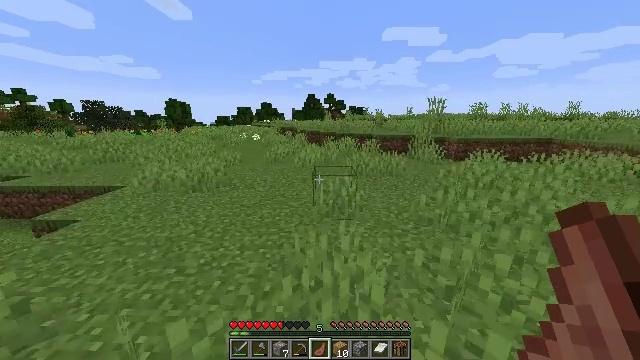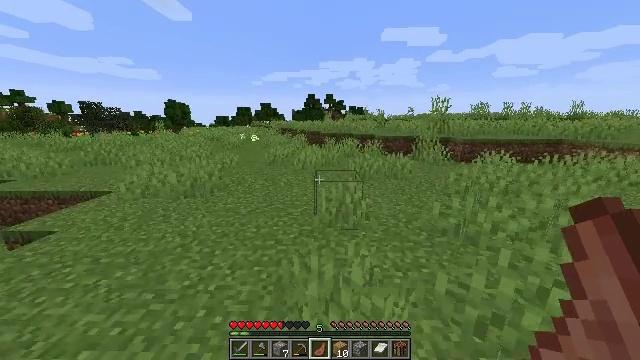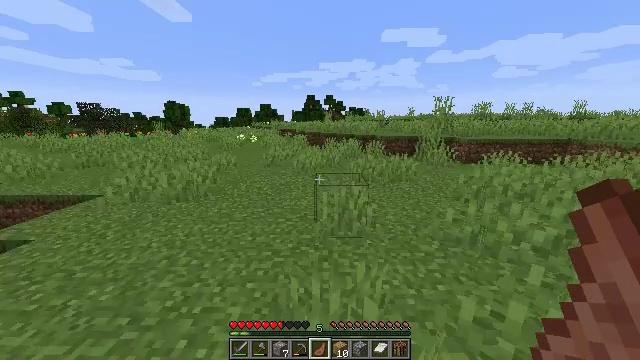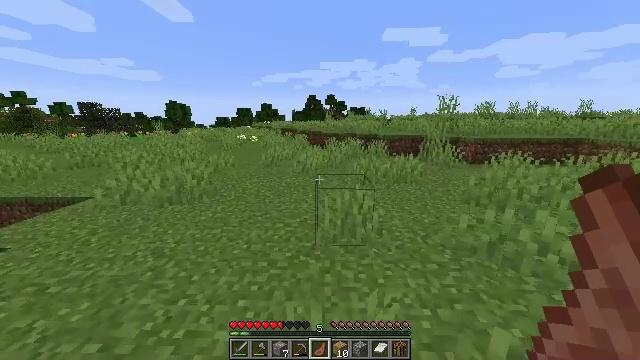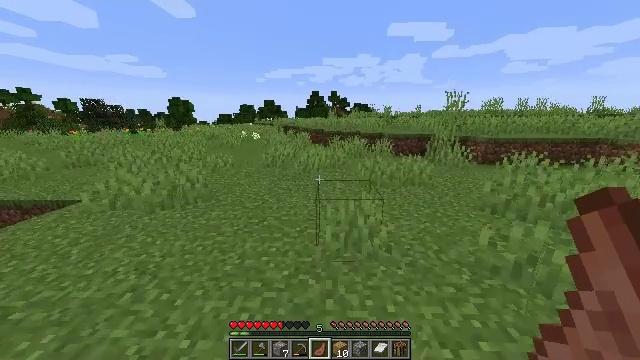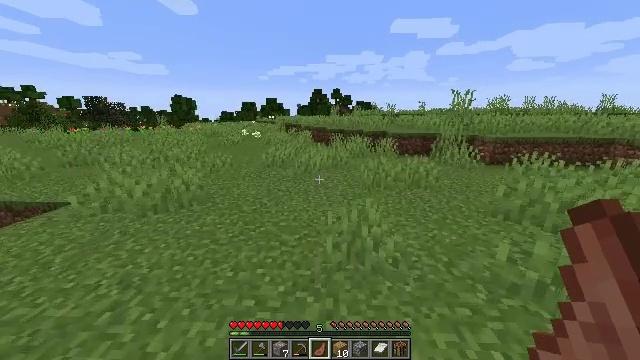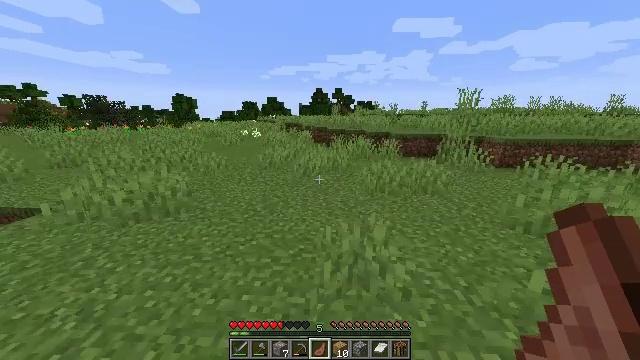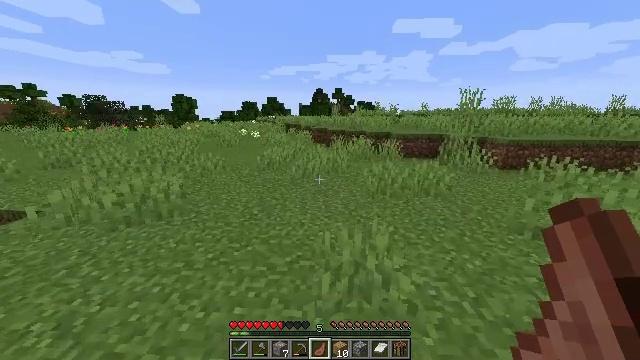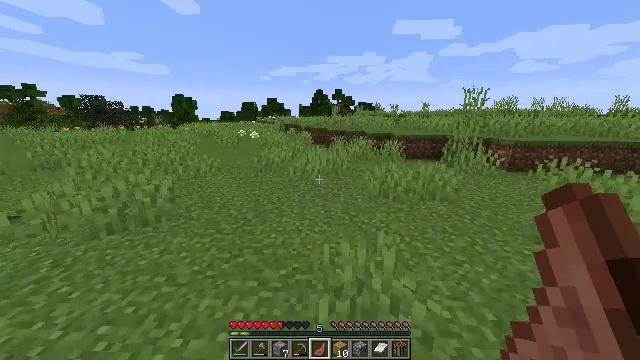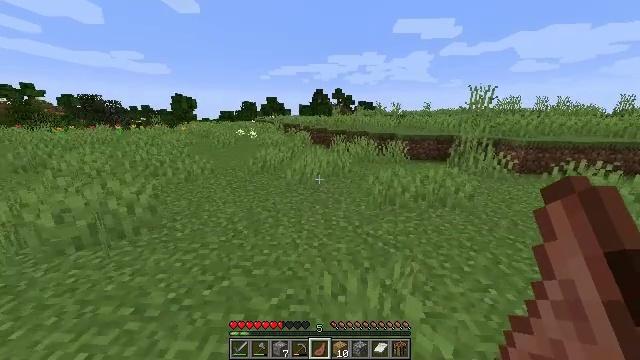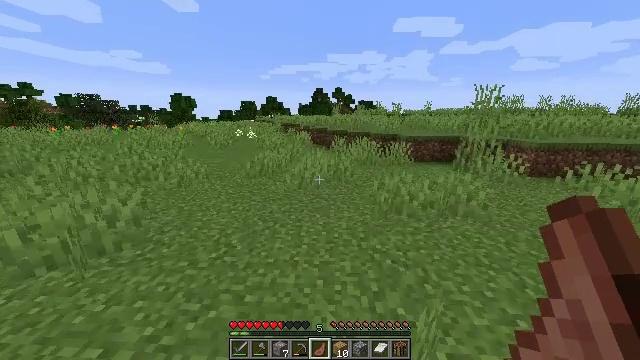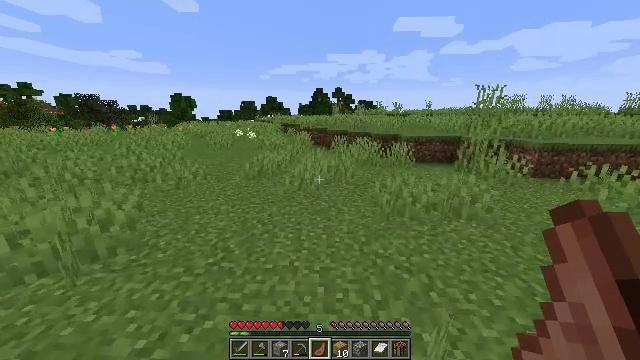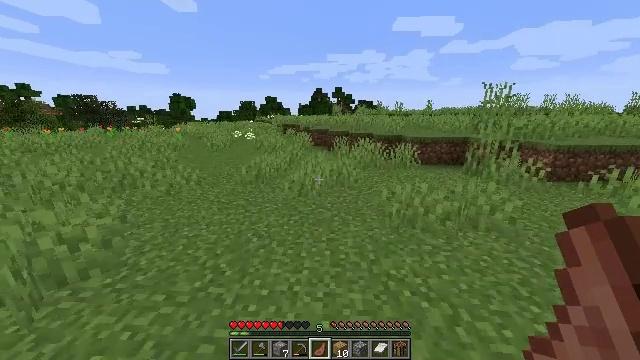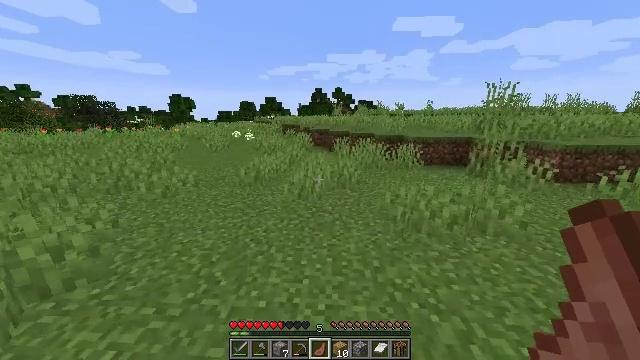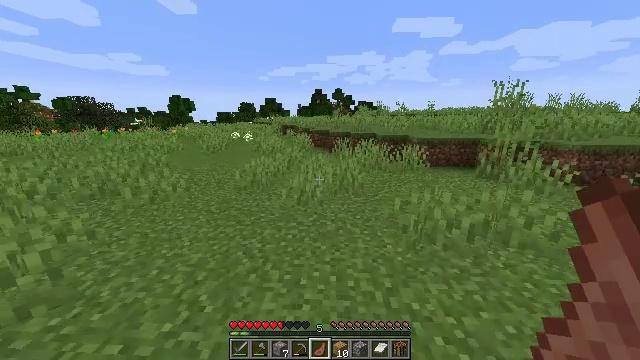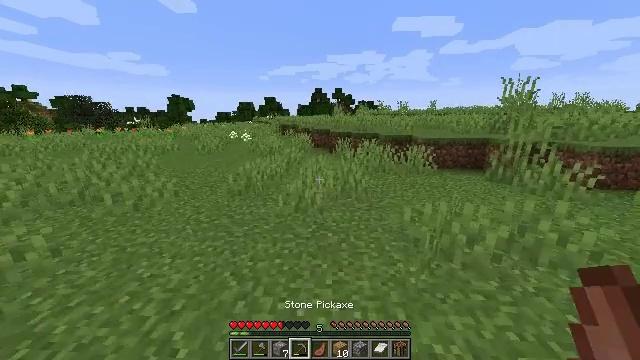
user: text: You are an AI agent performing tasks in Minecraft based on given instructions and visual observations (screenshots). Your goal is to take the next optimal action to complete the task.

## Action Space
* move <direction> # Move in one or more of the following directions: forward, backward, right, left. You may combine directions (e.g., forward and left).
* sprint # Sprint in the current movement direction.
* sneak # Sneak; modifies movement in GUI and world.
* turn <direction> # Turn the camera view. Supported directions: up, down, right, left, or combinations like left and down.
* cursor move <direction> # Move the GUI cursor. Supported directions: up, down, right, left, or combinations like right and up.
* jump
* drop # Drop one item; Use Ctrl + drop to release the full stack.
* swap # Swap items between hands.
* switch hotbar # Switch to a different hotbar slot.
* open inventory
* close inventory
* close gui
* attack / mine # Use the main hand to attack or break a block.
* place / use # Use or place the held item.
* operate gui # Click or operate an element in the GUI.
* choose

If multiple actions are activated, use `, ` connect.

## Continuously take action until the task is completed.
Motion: motion action
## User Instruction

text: Mine the rose bush in the garden.
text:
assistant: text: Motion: move forward, sprint
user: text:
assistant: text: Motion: move forward, sprint
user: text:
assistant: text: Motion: move forward, sprint
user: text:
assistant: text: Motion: move forward, sprint
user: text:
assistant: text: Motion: move forward, sprint
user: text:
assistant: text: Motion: move forward, sprint
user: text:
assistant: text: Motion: move forward, sprint
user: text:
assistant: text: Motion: move forward, sprint
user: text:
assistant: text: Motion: move forward, sprint
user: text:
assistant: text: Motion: move forward, sprint
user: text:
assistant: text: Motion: move forward, sprint
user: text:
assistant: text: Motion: move forward, sprint
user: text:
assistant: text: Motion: move forward, sprint
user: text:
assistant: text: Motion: move forward, sprint
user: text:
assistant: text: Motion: move forward, sprint
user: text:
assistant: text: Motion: move forward, sprint
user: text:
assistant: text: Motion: move forward, sprint
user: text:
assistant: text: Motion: move forward, sprint
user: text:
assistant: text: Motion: move forward, sprint
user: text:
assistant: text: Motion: move forward, sprint
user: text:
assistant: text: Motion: move forward, sprint
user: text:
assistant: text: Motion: move forward, sprint
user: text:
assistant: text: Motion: move forward, sprint
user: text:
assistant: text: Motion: move forward, sprint
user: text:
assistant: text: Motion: move forward, sprint
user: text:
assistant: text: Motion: move forward, sprint
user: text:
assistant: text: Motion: move forward, sprint
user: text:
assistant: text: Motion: move forward, sprint
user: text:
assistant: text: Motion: move forward, sprint
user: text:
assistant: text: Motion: move forward, sprint